Field crop: maize
Growth stage: 2
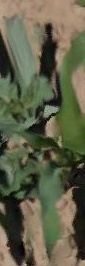
Species: maize